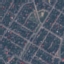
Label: Residential